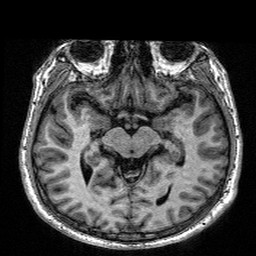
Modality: T1w
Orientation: coronal
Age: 30
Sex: male
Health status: healthy
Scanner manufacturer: siemens
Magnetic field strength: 1.5 T
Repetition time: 2.73 s
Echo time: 0.00357 s